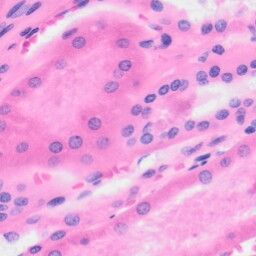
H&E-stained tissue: Kidney